The image is a wavelet scalogram (time versus scale/frequency) of a rolling-element bearing's vibration signal. Based on the visible evidence, which condition applies: normal, inner_race, outer_race, ball?
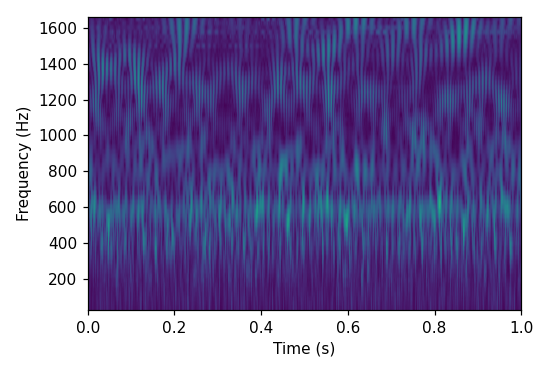
Answer: outer_race